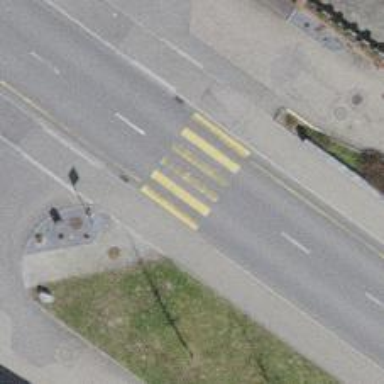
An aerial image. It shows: Uncontrolled zebra crossing on the road.